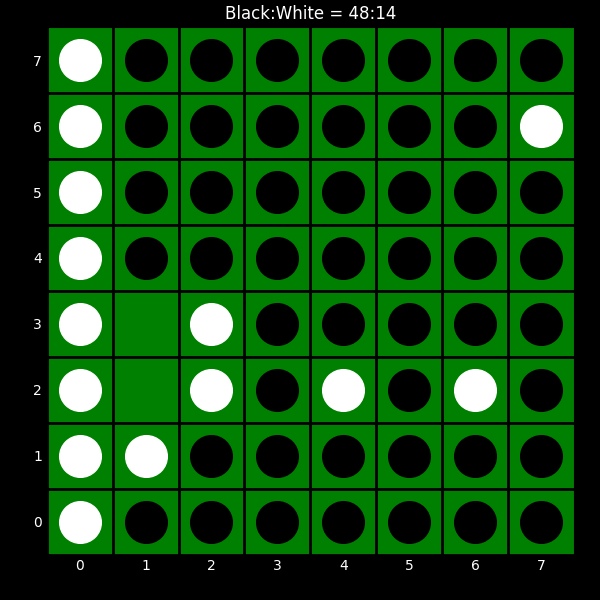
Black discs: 48
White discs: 14